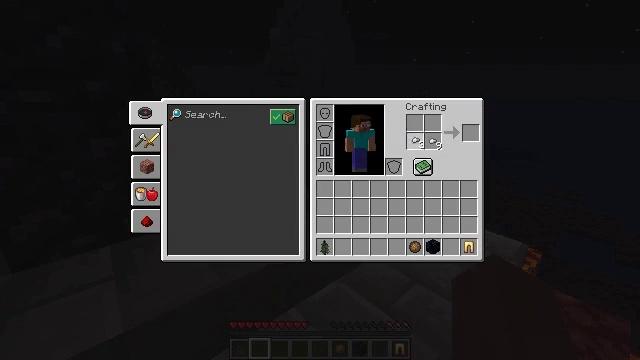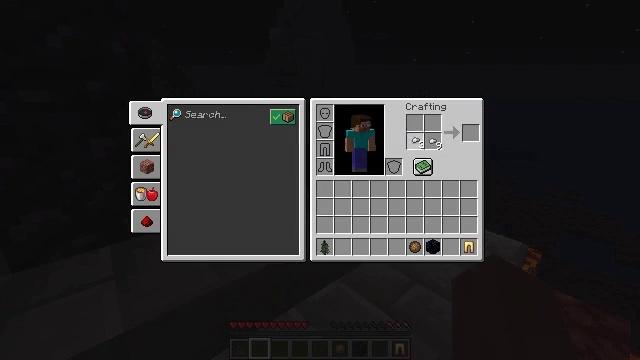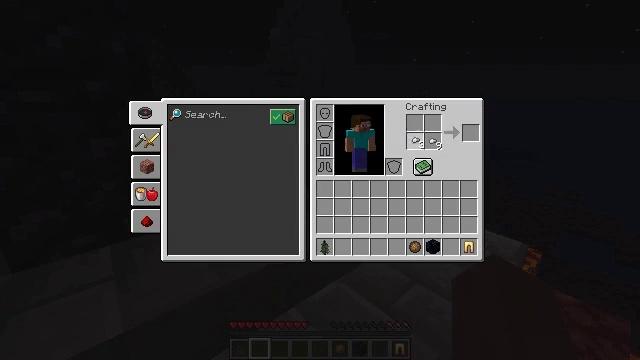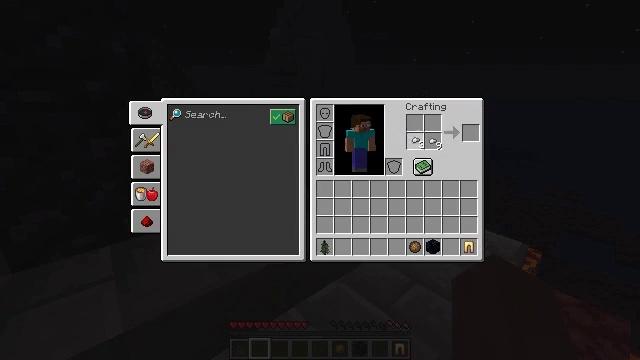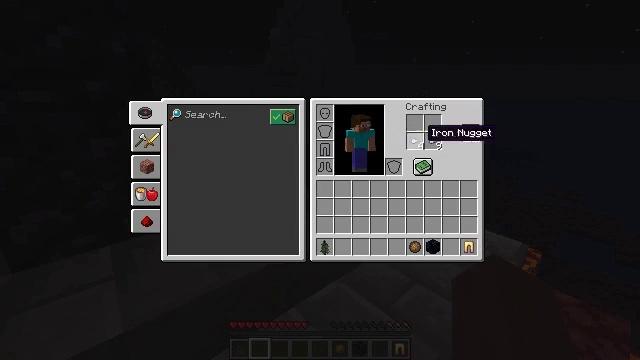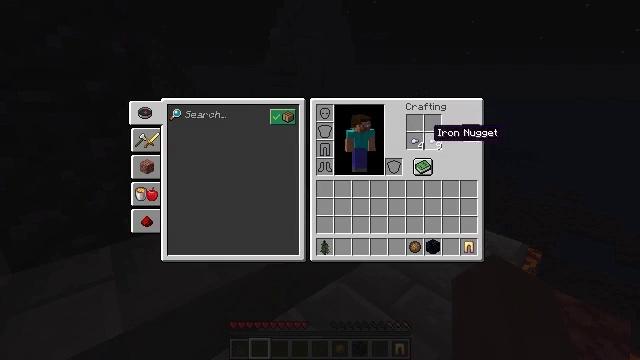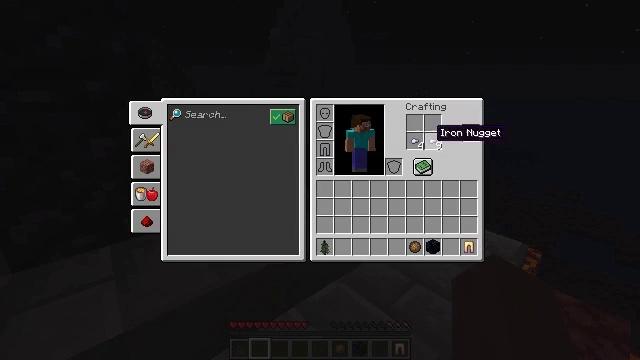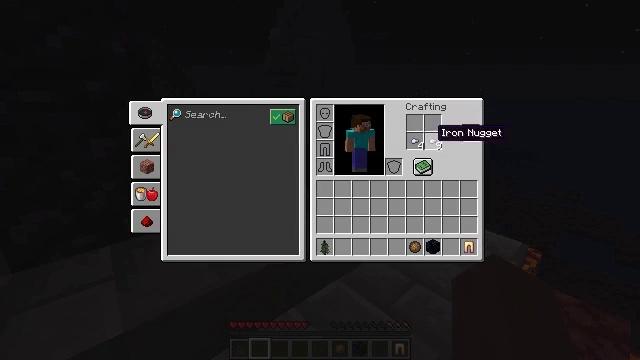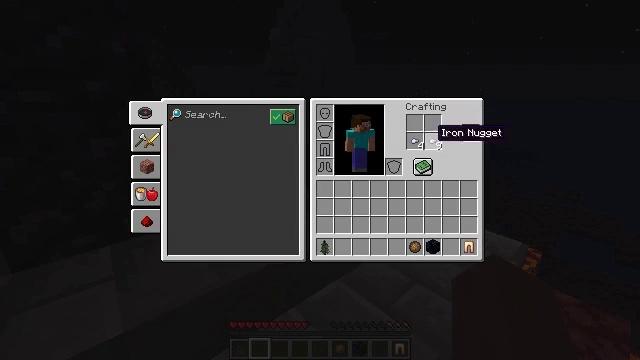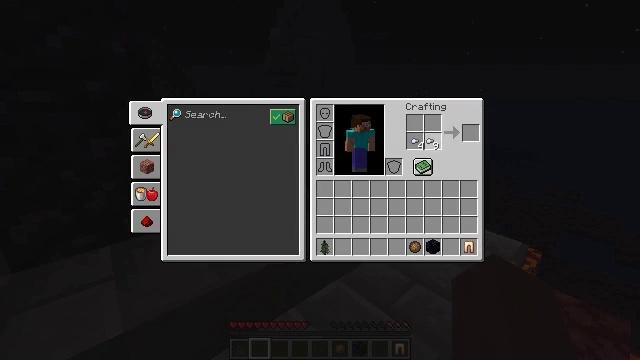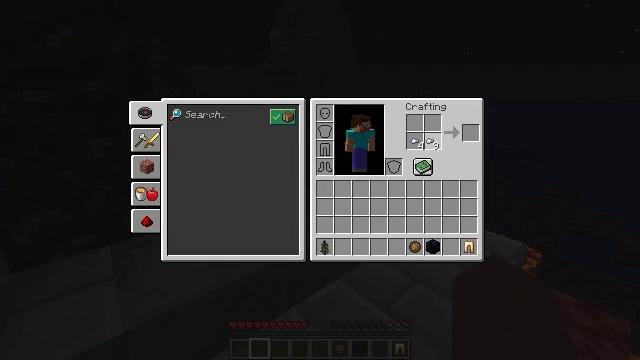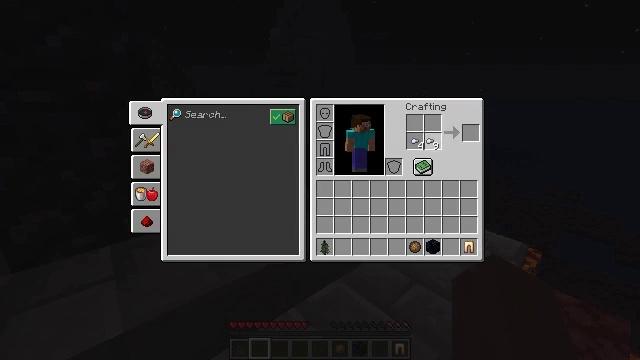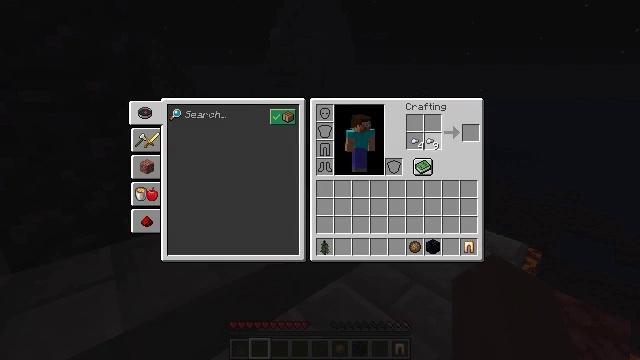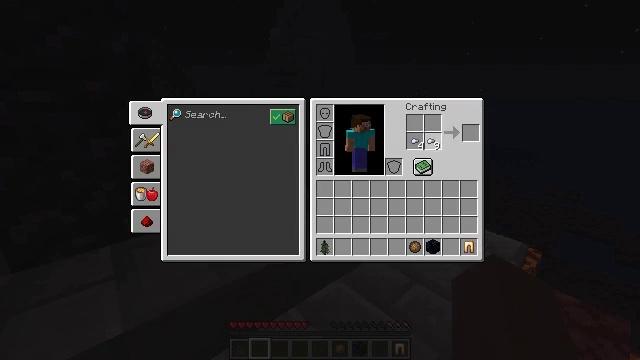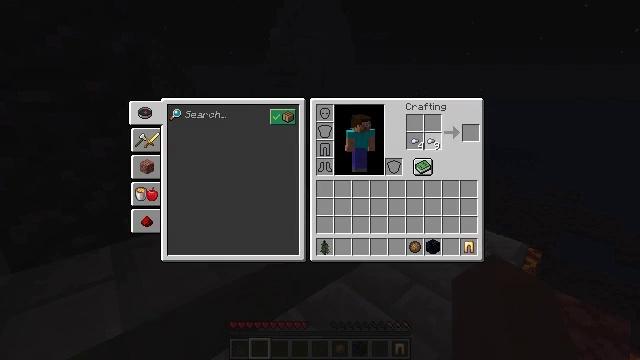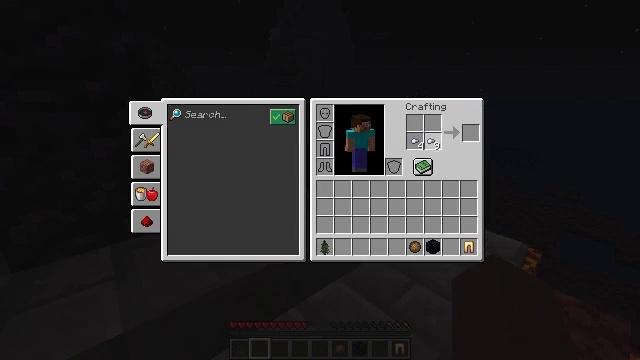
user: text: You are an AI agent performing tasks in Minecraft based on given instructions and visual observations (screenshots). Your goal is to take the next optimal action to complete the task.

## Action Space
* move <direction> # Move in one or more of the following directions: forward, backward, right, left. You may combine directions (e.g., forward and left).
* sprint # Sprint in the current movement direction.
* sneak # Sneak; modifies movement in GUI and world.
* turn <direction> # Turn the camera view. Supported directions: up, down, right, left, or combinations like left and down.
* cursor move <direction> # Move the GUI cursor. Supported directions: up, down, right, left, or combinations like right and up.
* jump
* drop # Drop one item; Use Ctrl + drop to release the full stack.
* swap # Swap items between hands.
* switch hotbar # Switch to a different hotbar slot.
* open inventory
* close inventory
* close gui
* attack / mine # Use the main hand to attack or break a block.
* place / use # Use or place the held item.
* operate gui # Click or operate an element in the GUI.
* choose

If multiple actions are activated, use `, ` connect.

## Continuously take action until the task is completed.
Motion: motion action
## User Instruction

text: Harvest the sea lantern from its structure.
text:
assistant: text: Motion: no_op
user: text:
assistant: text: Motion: operate gui
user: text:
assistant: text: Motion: operate gui
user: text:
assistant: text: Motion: no_op
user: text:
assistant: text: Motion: no_op
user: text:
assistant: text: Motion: no_op
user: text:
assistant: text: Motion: no_op
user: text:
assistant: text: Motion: no_op
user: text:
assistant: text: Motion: operate gui
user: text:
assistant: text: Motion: operate gui
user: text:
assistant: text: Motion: no_op
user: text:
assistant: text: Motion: no_op
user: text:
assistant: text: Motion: no_op
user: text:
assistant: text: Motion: no_op
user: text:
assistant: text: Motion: no_op
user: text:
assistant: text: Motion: no_op
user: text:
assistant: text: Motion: no_op
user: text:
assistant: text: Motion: cursor move left
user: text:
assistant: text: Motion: no_op
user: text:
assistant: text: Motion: no_op
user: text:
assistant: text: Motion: no_op
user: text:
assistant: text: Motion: operate gui
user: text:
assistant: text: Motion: operate gui
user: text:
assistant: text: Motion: operate gui
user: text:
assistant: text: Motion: no_op
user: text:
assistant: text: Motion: no_op
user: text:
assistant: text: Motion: no_op
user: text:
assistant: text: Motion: no_op
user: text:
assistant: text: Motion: operate gui
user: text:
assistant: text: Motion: operate gui